Question:
I made a qt node to draw a diagram. and I want to arrange the diagram. But I can't find the way :( I think that the flow of the diagram solve the my problem. So I want to get the solution of finding the flow. With above figure, I want to get a list like that
'''
[A, B]
[A, C, D]
[A, C, E]
'''
Each node have a parent and children links, so I can find those. With recursive function, can I find the answer? What algorithm I have to use?
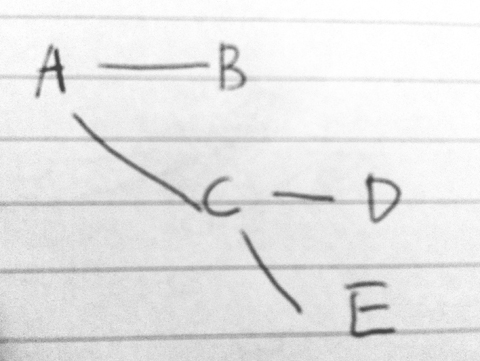
Answer: What you have here is a graph (from graph theory, not bar-charts and the like). In this case it is tree - but if there was a link from say B to D, then it would not be a tree anymore.
So in order to "find the flow", you should do a "topological sort"; if it's a tree, a "BFS"-run will do, too.
That way you will get the "layers", that is the order from left to right in your diagram and this could be mapped to x coordinates. Finding good y coordinates is easier if the graph is a tree, and more difficult if it is a general graph. In the former case you can determine the locations recursively ("bottom-up") by arranging each node's subtree - i.e. all elements to the right of it.
In case your structure is a graph you could take a look at Sugiyama's algorithm, but this is more involved. I suggest to use a graph library in that case.
The latter algorithm is implemented here to play with:
- go to <URL>- then switch the combobox at the top to "2 Dynamic Bindings"
and modify the text boxes to the right as follows:
Nodes Source:
'''
['A','B','C','D','E']
'''
Edges Source:
'''
['AB', 'AC', 'CD', 'CE']
'''
-